Field crop: maize
Growth stage: 1
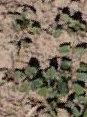
Species: convolvulus